Question: I am helping a friend hunt down a crash in an iPad application he has written. The application is pretty straightforward, transitioning between 'UIView's under a single 'UIViewController' as the user goes forward and backwards through pages. The crash is pretty hard, and doesn't drop us in the debugger or anything- the app just dies. In the console the infamous 'signal "0"' message is posted, which according to <URL> is most likely due to the OS killing the app over memory consumption.
The memory allocations are pretty constant, well below any limits imposed by the device:

According to the Allocation and Leaks instruments the total number of allocations maxes out around 2MB or so- well below any hardware/OS limits. However when we run the app on the device with the Activity Monitor instrument the Real Memory used by the application is topping out around 150MB, which we suspect to be the cause of the application's death by the OS.
What is to account for the glaring discrepancy between these two figures?
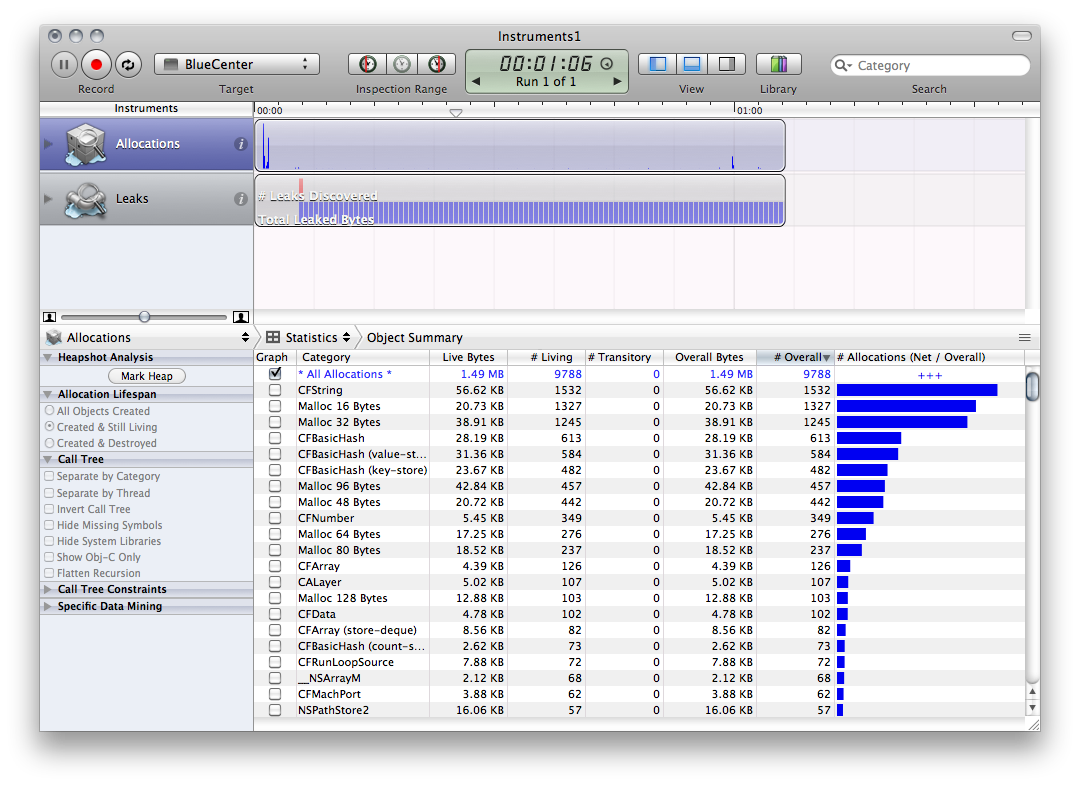
Answer: For some reason '[UIImage imageNamed:]' wasn't caching properly. Switching to another API to load the images resolved the issue.